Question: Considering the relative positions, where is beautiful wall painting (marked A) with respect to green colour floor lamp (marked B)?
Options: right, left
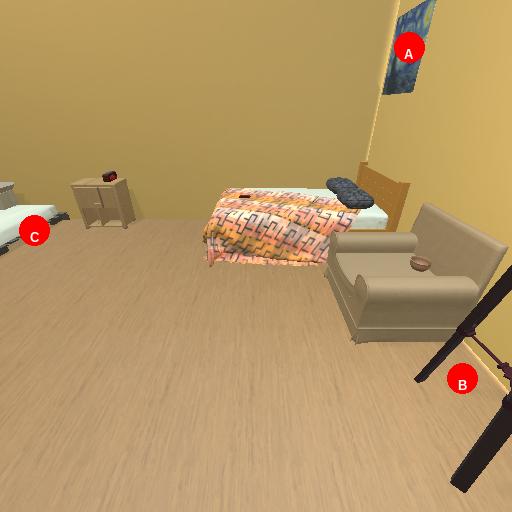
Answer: right